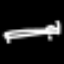
Label: bed